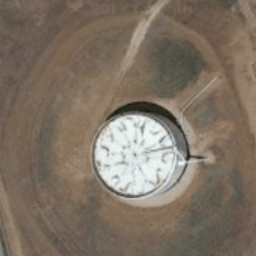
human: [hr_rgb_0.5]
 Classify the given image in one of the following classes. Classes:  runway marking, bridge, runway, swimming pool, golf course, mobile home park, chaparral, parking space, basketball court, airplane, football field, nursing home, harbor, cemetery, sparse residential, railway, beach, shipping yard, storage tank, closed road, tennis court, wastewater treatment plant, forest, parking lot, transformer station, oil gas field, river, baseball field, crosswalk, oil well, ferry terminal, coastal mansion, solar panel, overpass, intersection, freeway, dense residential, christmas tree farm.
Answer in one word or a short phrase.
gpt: storage tank